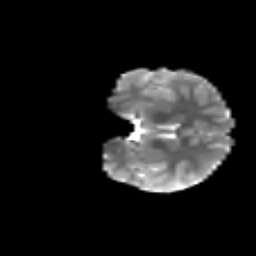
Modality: T2w
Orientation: coronal
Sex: female
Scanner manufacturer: siemens
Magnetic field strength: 3 T
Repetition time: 5 s
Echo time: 0.071 s